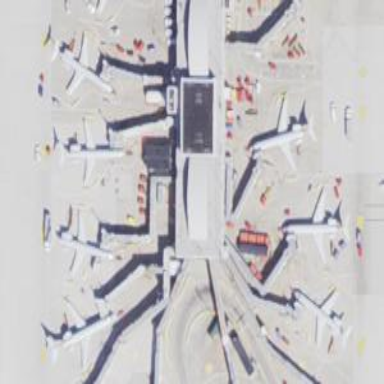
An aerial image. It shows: Airport gate.